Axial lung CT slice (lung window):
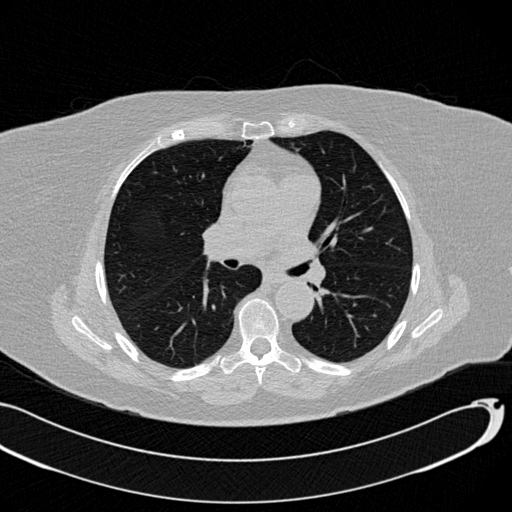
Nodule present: no